Question: Could anyone tells me how to decrease the height of the content area for span tag with css?
I want to, 1. bring the bottom orange dotted line closer to the text above. (border-bottom: 3px orange dotted;) 2. reduce the height of the yellow highlighting box. (body { background-color:yellow })
I posted a similar question earlier about the p tag, but the rule doesn't apply to span tag. Guessing because the difference between a block and an inline.
<URL>
Thanks!

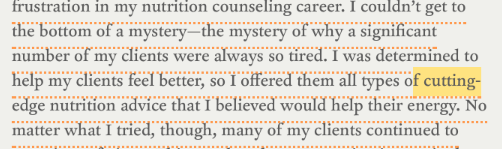
Answer: try set 'display: inline-block'
'''
span{
display: inline-block;
line-height: 1em !important;
}
'''
value line-height from <URL>